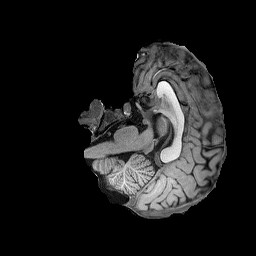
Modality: T1w
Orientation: axial
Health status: healthy